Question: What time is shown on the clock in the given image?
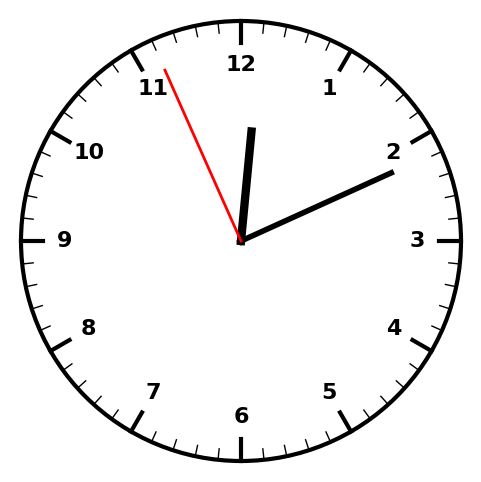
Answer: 12:10:56